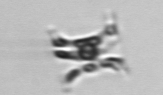
Label: Eucampia